Question: I'm adding a ViewController as a subview to my main view, like so:
'''
UIStoryboard *storyboard = [UIStoryboard storyboardWithName:@"Backstage" bundle:nil];
UIViewController *vc = [storyboard instantiateViewControllerWithIdentifier:@"BackstageHomeViewController"];
vc.view.frame = CGRectMake(0, 0, 480, self.view.frame.size.height);
[self.view addSubview:vc.view];
'''
The problem is, that the UINavigationBar still has the original full screen width and appears cut off at the edge.

How can I change the width to match the view that it is contained in?
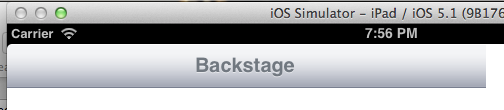
Answer: Yay -- iOS 6 just solved this issue with the new Container View, that allows you to embed a 'UIViewController' inside a 'UIView'. Resizes automatically.